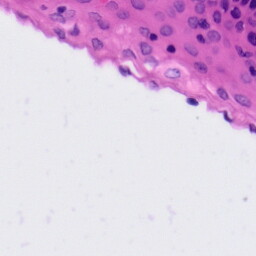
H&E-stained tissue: Tonsil